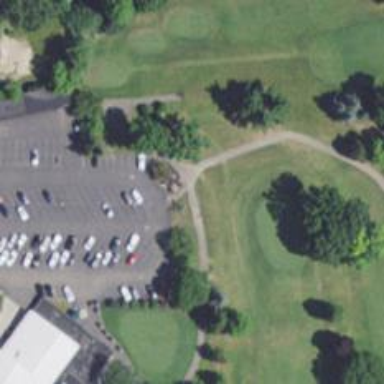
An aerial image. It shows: Service road used as golf cart path.